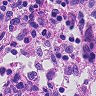
Metastatic tissue present: no